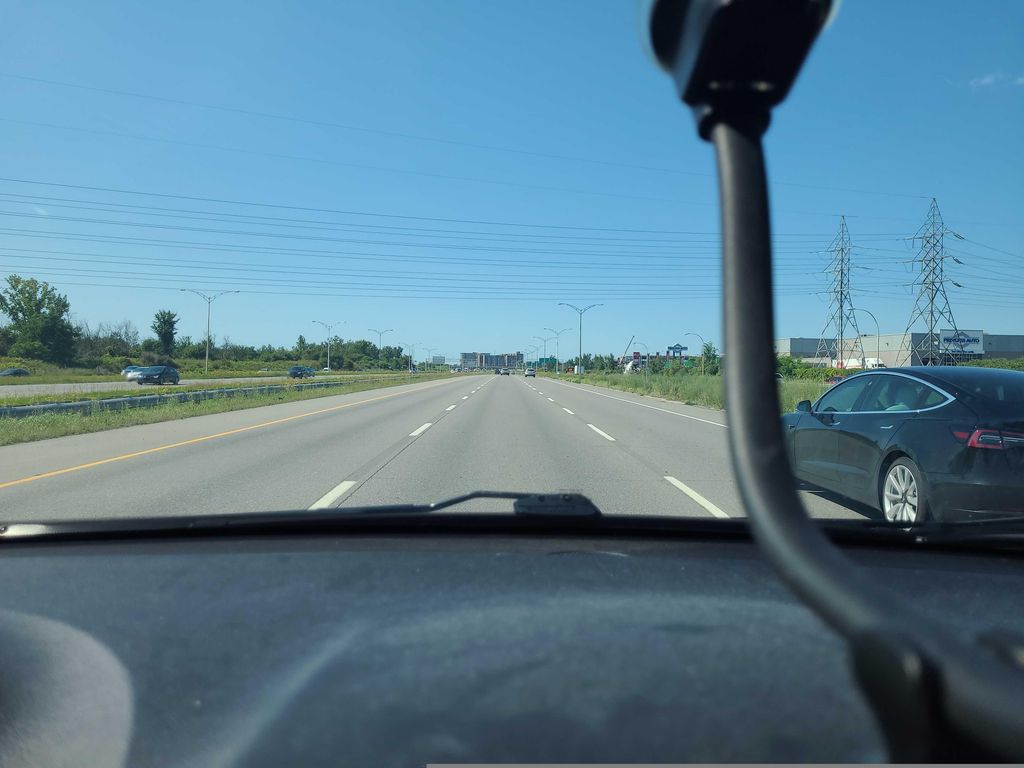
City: montreal